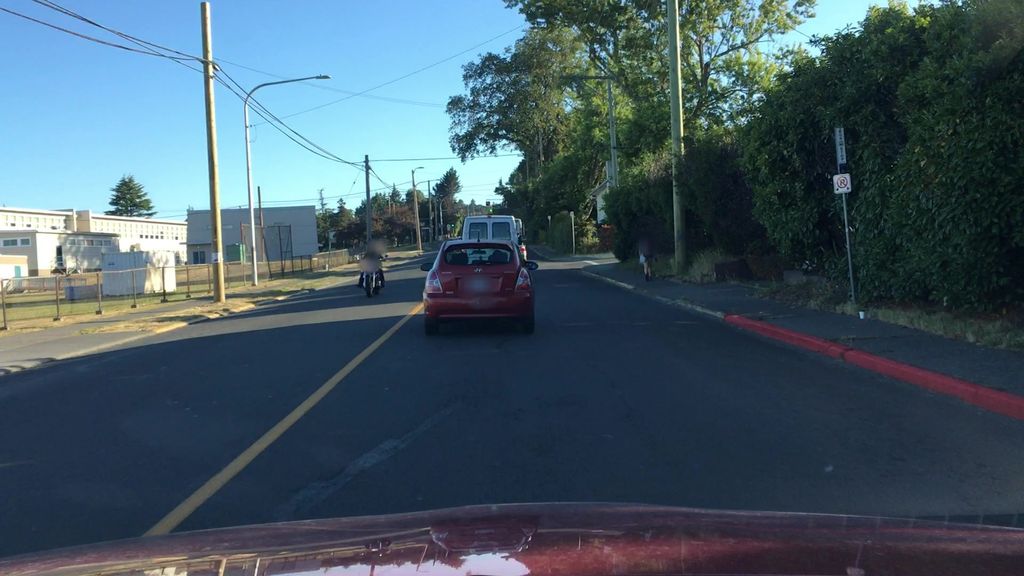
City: victoria